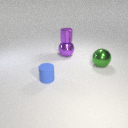
small blue rubber cylinder in front of large purple metal sphere